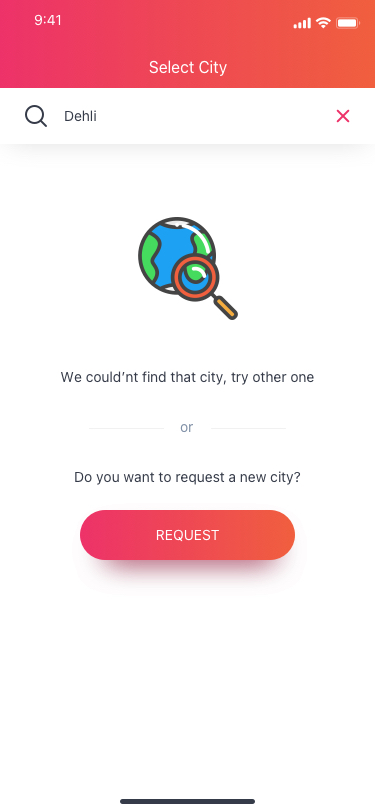
Text in this UI design:
We could’nt find that city, try other one
Do you want to request a new city?
or
Dehli